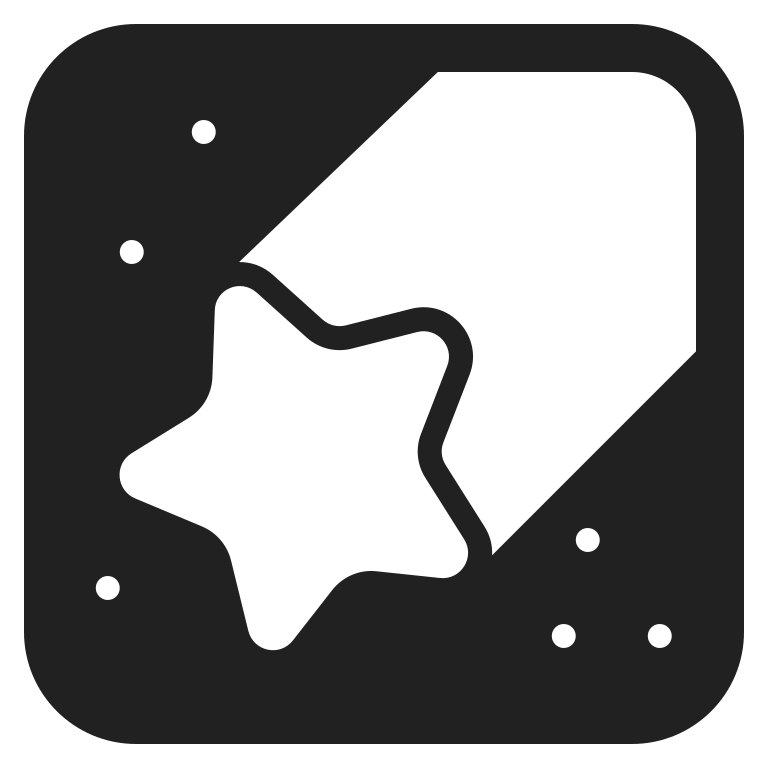
shooting star high contrast